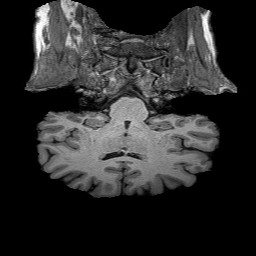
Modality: T1w
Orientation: sagittal
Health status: healthy